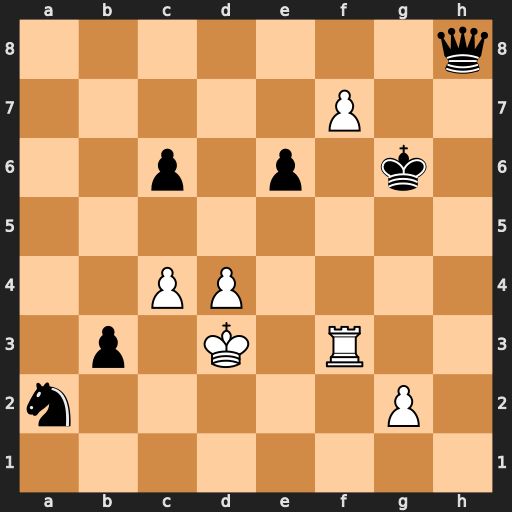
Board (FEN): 7q/5P2/2p1p1k1/8/2PP4/1p1K1R2/n5P1/8
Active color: w
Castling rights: -
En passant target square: -
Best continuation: f8=Q Qxf8 Rxf8